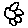
Label: flower